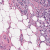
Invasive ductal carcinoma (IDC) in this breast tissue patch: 1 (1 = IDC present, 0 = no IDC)